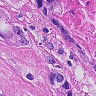
Metastatic tissue present: yes